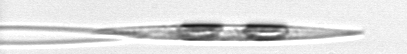
Label: Pseudo-nitzschia